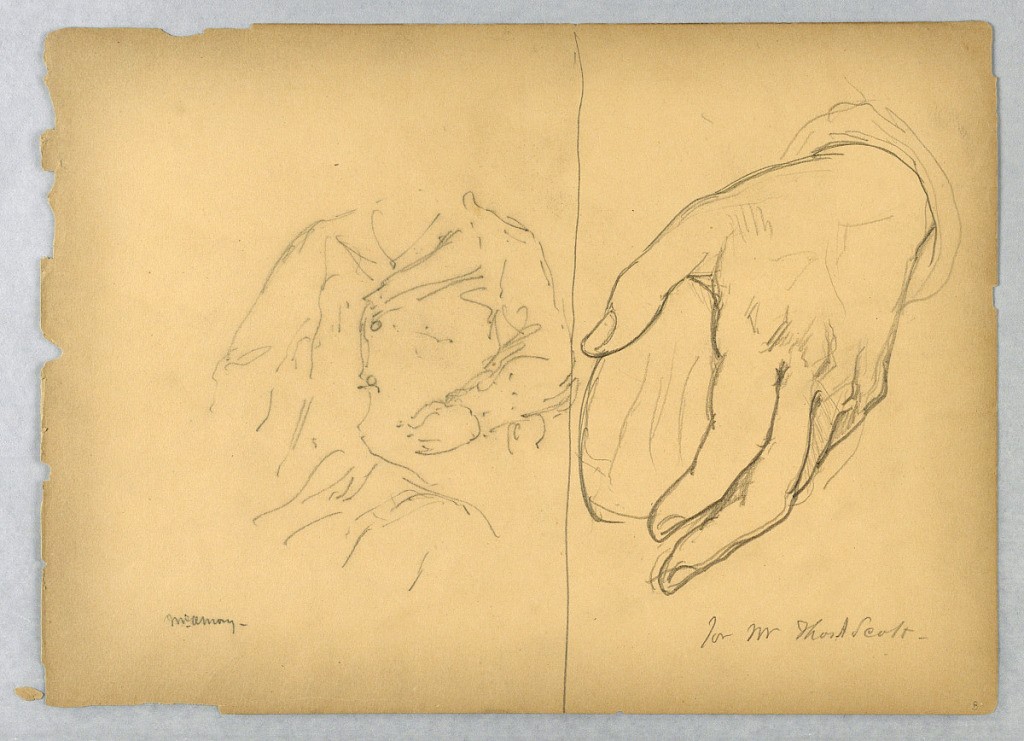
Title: Sketches for Portraits of William Amory and Thomas A. Scott
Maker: Daniel Huntington, American, 1816–1906
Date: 1894
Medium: Graphite on paper; verso: graphite, white chalk
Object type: Drawing
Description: At left, seated man, with head, legs, and right arm omitted; left arm leaning on arm of chair.  At right, left hand holding chair arm. Verso: Three sketches of a right hand holding a pencil.